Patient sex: F
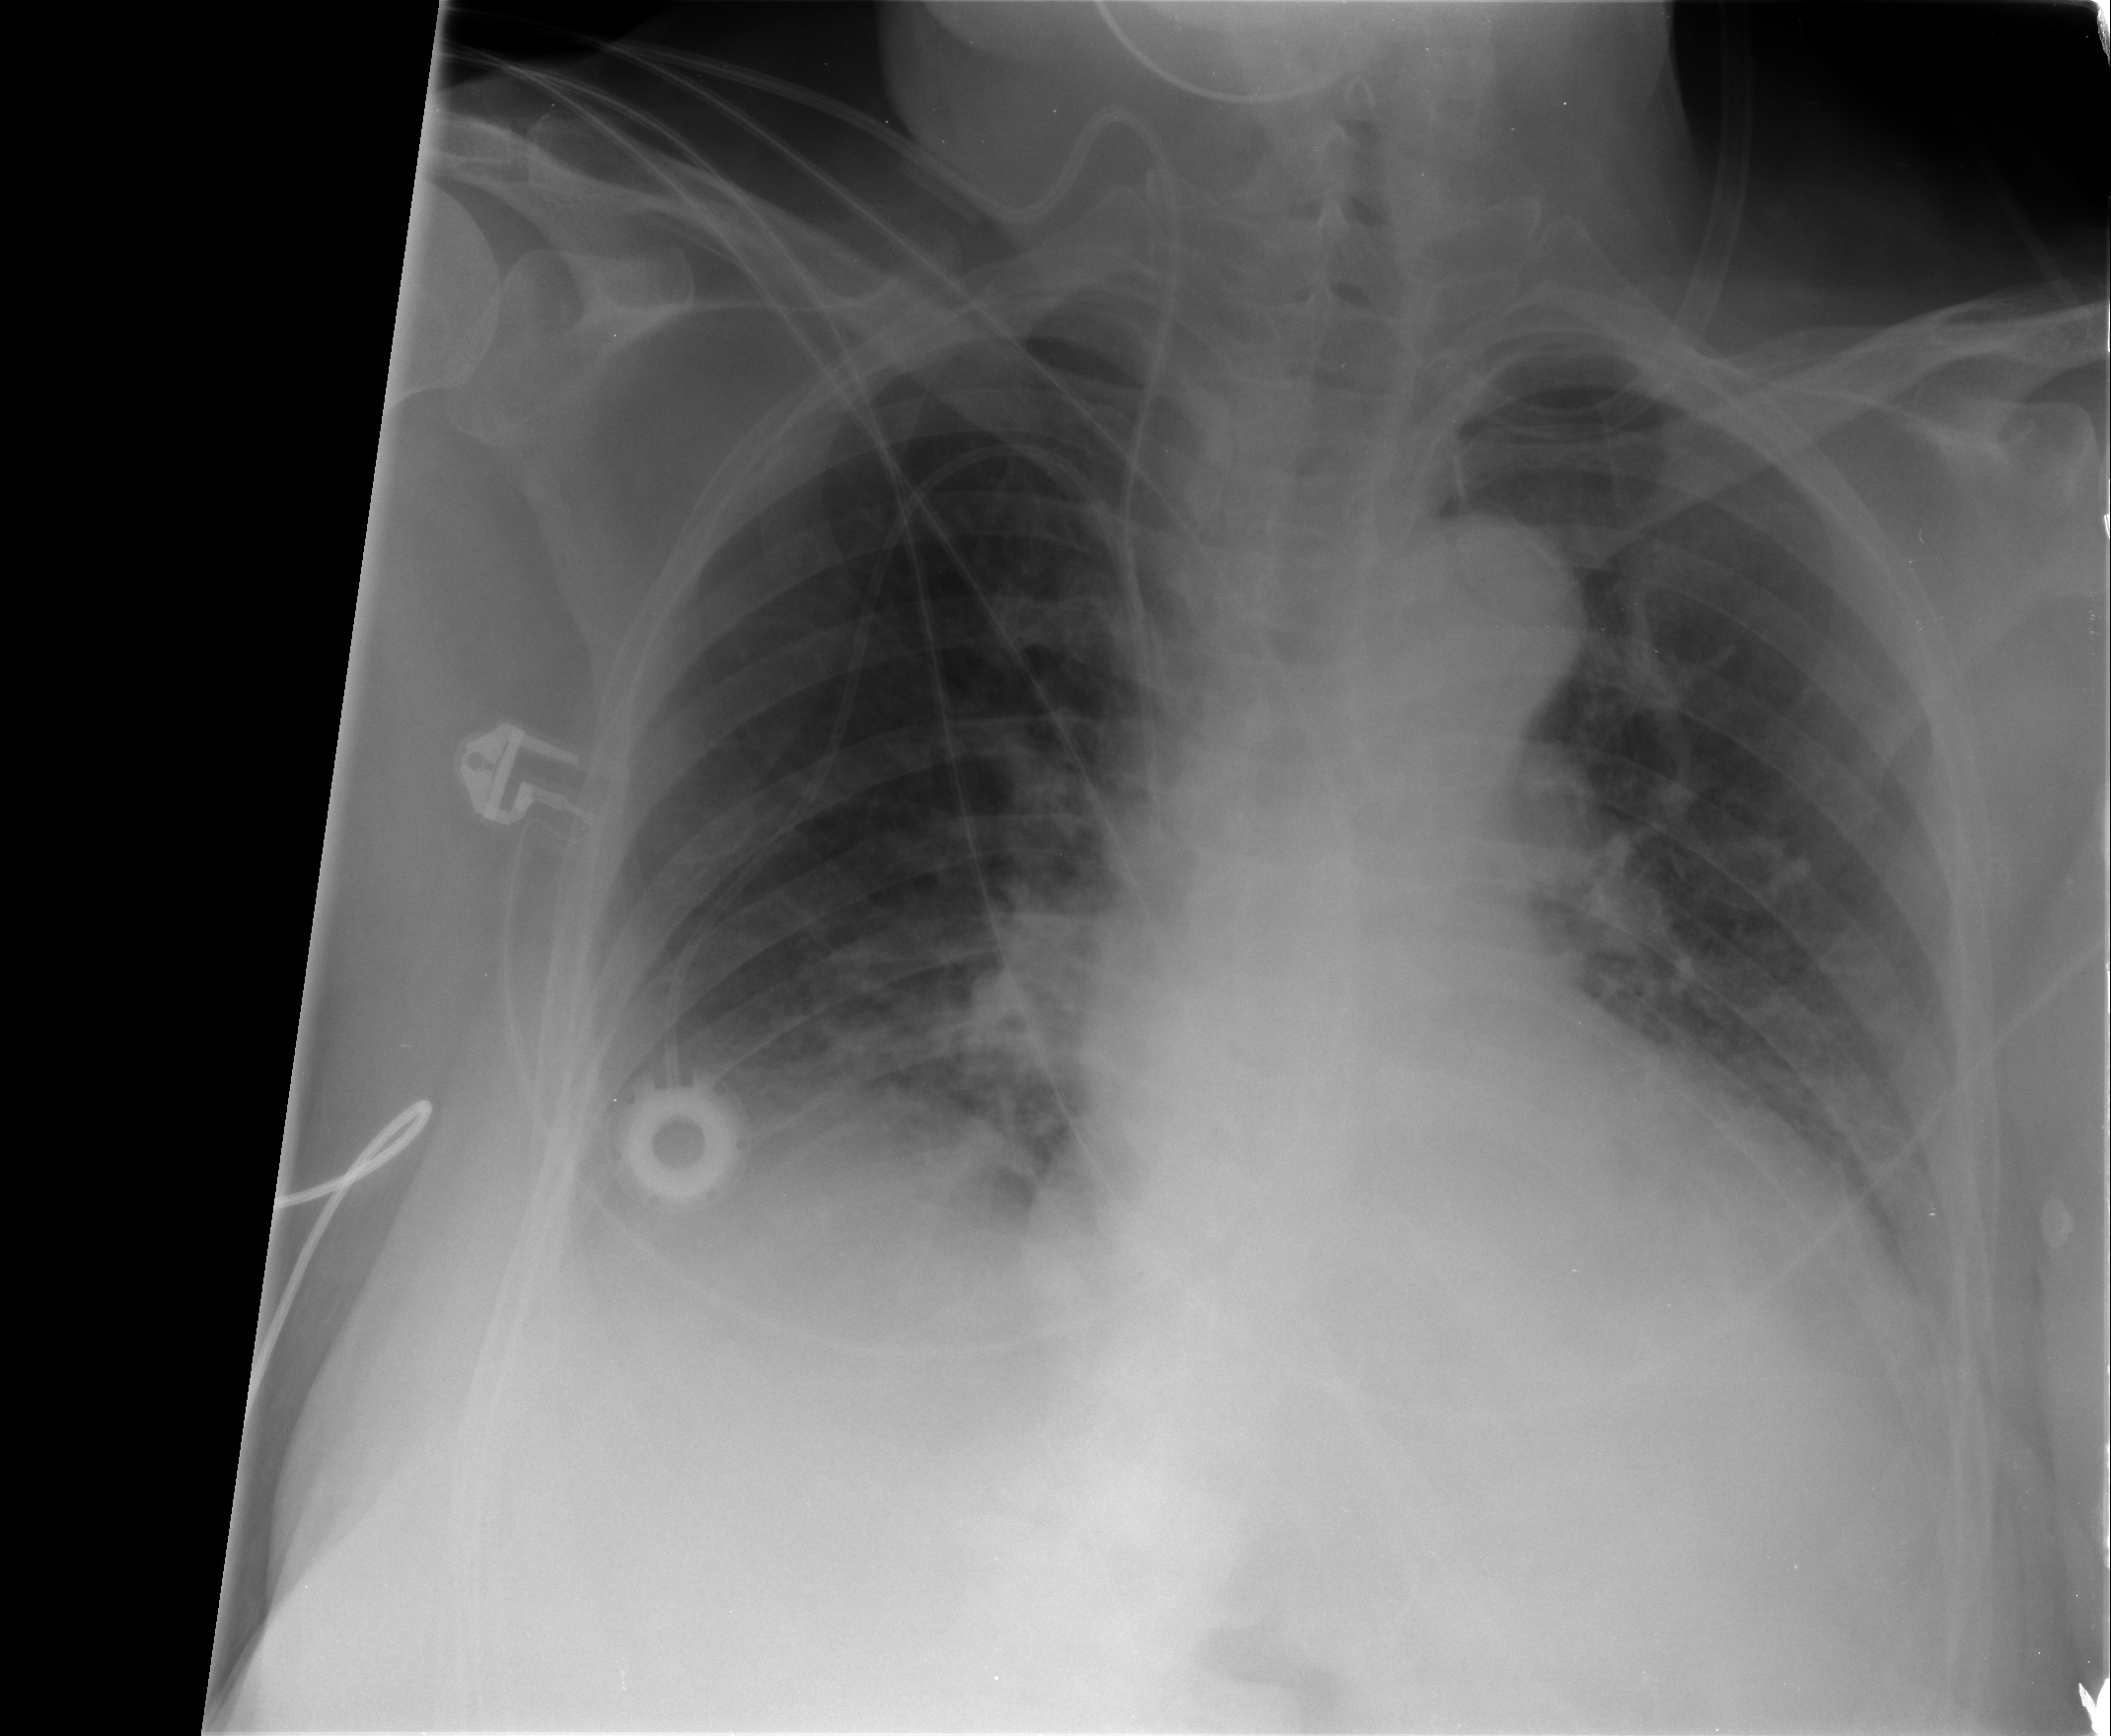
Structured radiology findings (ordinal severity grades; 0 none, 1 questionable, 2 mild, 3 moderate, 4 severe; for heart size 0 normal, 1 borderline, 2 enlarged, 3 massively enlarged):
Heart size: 1
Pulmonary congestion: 0
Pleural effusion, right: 2
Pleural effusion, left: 2
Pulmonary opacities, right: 0
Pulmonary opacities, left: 0
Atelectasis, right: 2
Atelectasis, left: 2